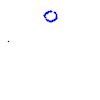
Particle: kaon